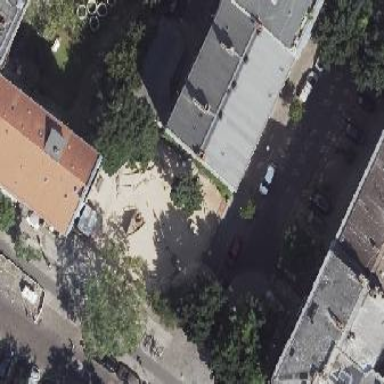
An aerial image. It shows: Sandpit at the playground.